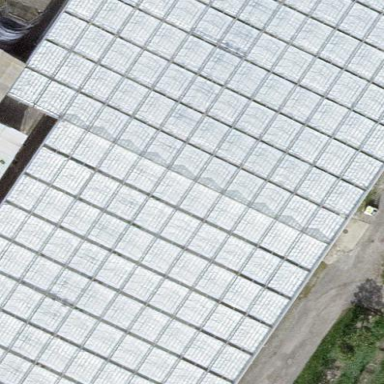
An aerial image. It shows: Greenhouse.